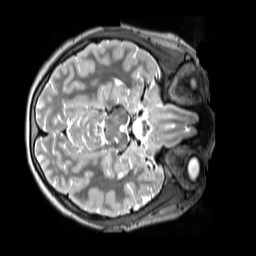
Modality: T2w
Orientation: axial
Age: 12
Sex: female
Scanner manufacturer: siemens
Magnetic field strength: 3 T
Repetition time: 3.2 s
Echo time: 0.408 s